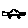
Label: car